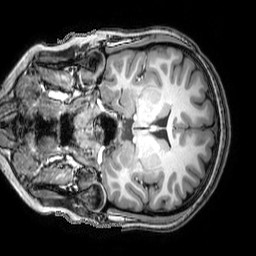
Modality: T1w
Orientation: sagittal
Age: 19
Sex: female
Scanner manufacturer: philips
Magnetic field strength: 3 T
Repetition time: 8.149 s
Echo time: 3.732 s